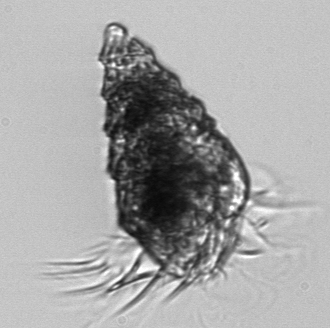
Label: Laboea_strobila